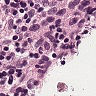
Metastatic tissue present: no